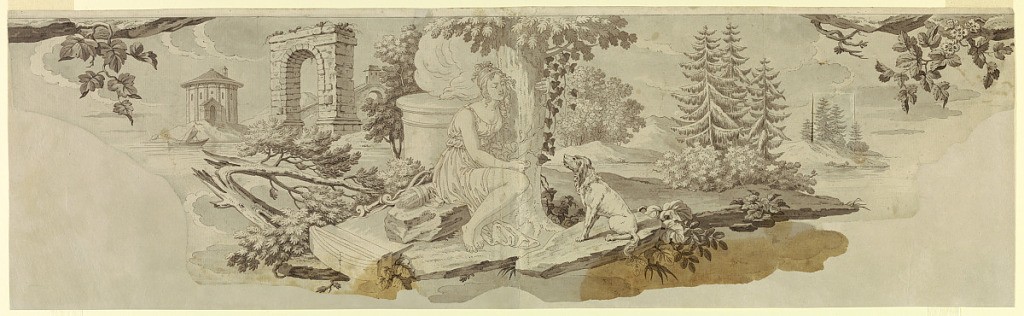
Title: Cartoon fragment for Printed Cotton Textile: Friendship Does not Fear Time ['L'Amitie ne Craint du Temps]
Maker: B. M. Lebert, 1759–1836
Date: ca. 1811
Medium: Pen and gray ink, brush and gray wash on cream paper
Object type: Drawing
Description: One of three scenes showing Diana seated with her dog at the altar of Love. At left, classical circular structure (possibly inspired by the Temple of Mater Matuta, Rome) to the right, triumphal arch and a bridge (suggestive of the Ponte Mulvio, outside Rome.)